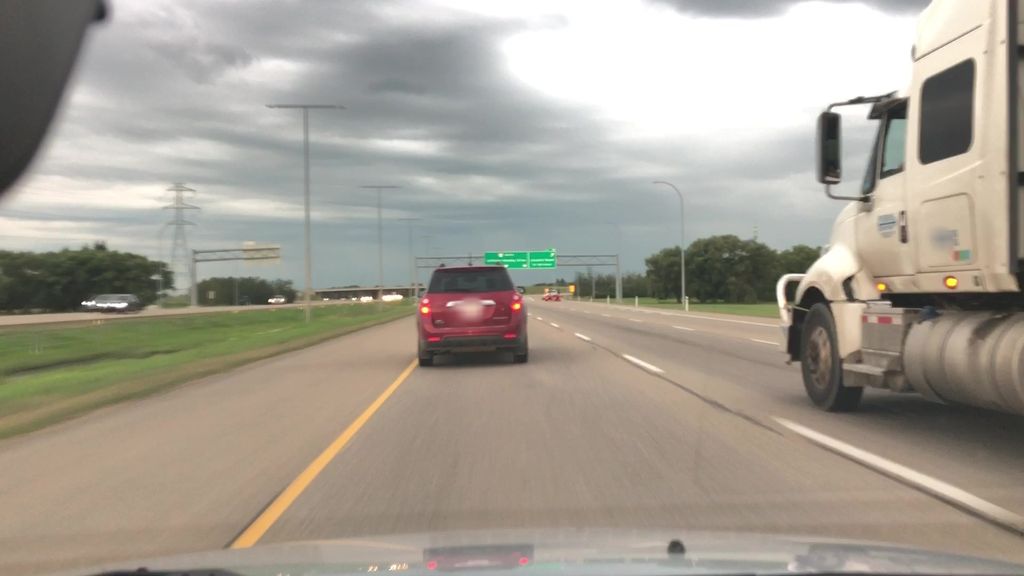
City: edmonton